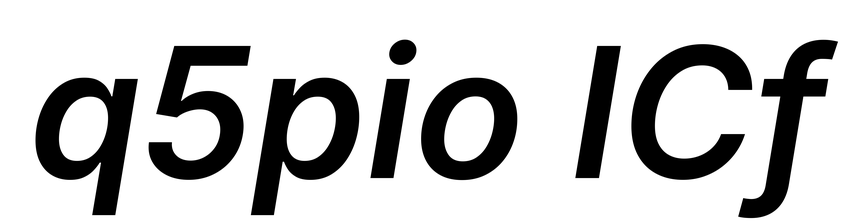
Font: Inter-Italic_SemiBold_Italic